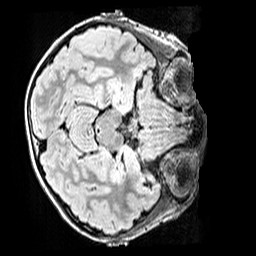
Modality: FLAIR
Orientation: axial
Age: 10
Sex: male
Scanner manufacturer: siemens
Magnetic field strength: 3 T
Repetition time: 5 s
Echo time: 0.388 s